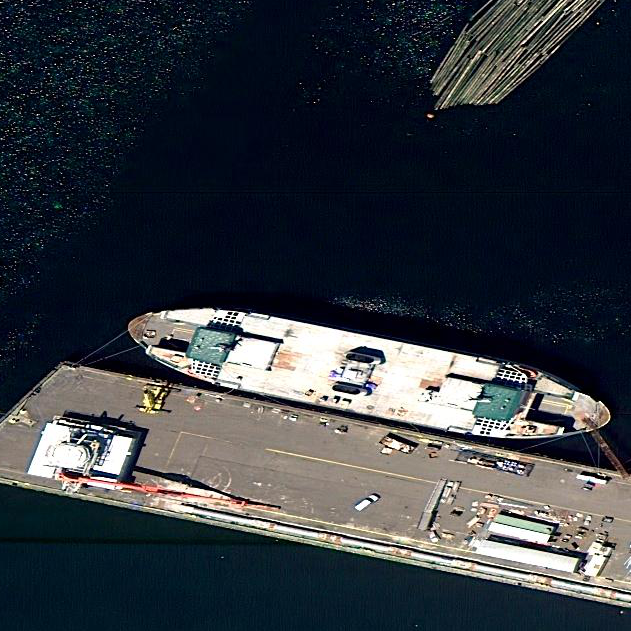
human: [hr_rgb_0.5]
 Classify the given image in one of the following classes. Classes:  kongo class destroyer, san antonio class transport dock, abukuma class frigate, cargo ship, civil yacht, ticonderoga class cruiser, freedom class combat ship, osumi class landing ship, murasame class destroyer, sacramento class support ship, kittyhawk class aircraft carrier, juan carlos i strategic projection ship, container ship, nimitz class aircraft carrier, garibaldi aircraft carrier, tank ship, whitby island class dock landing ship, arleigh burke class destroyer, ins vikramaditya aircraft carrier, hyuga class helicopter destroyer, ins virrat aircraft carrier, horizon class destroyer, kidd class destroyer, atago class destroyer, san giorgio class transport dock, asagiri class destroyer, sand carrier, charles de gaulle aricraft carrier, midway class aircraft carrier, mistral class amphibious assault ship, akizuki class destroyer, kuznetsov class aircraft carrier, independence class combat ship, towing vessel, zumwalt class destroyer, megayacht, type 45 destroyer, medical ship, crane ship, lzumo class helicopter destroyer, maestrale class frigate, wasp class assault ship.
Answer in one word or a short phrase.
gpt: Cargo ship